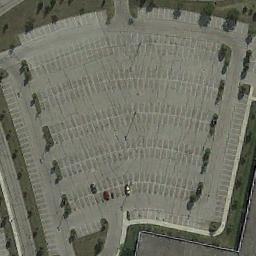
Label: parking_lot